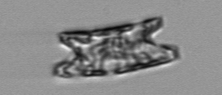
Label: Eucampia